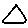
Label: triangle